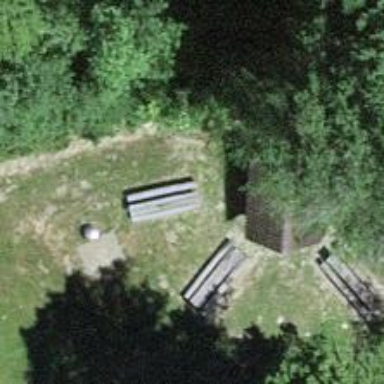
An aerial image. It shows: Picnic table located in leisure land area.